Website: apple
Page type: billing-address
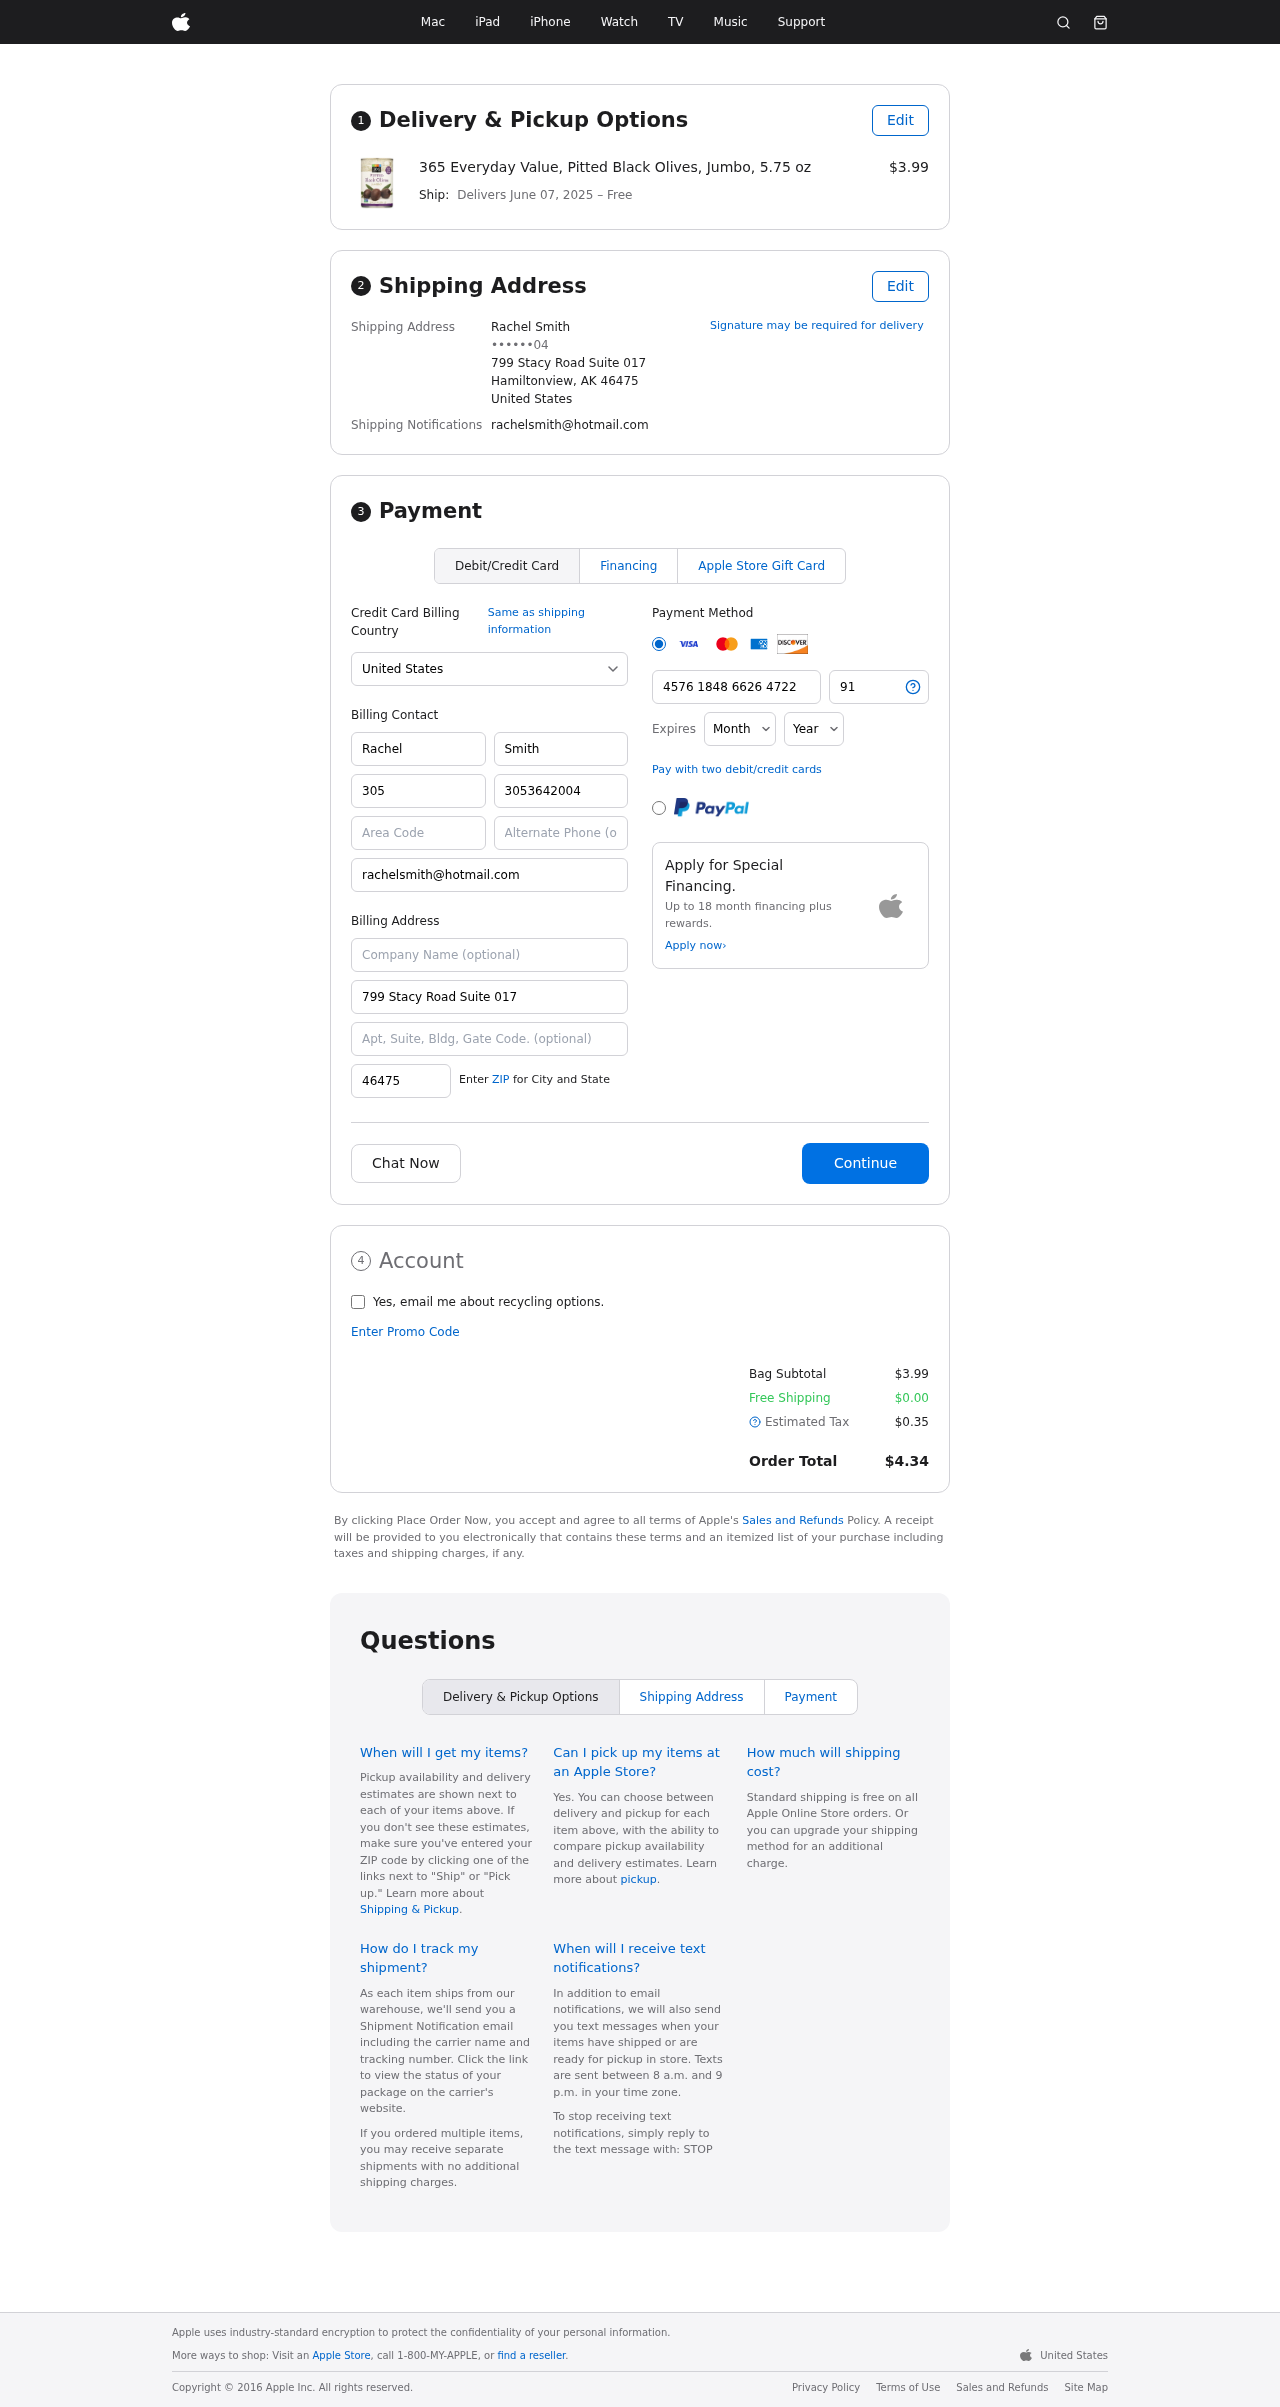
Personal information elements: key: PII_CARD_CVV
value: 917
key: PII_CARD_EXPIRY_MONTH
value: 10
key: PII_CARD_EXPIRY_YEAR
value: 26
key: PII_CARD_NUMBER
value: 4576 1848 6626 4722
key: PII_CITY_STATE_ZIP
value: Hamiltonview, AK 46475
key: PII_COUNTRY
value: United States
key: PII_EMAIL
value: rachelsmith@hotmail.com
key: PII_FULLNAME
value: Rachel Smith
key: PII_STREET
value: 799 Stacy Road Suite 017
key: PII_DOB_MONTH
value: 04
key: PII_BILLING_FIRSTNAME
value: Rachel
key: PII_BILLING_LASTNAME
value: Smith
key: PII_BILLING_PHONE_AREA
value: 305
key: PII_BILLING_PHONE
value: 3053642004
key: PII_BILLING_EMAIL
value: rachelsmith@hotmail.com
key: PII_BILLING_STREET
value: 799 Stacy Road Suite 017
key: PII_BILLING_POSTCODE
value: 46475
Product elements: key: PRODUCT1_NAME
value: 365 Everyday Value, Pitted Black Olives, Jumbo, 5.75 oz
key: PRODUCT1_PRICE
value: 3.99
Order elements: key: ORDER_DELIVERY_DATE
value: June 07, 2025
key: ORDER_SUBTOTAL
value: $3.99
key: ORDER_SHIPPING_COST
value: $0.00
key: ORDER_TAX
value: $0.35
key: ORDER_TOTAL
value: $4.34